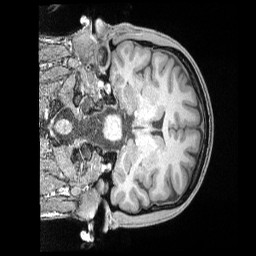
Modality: T1w
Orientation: coronal
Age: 35
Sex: male
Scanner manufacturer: siemens
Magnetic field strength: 3 T
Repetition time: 2 s
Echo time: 0.00211 s